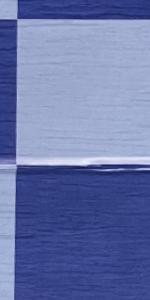
Label: Empty